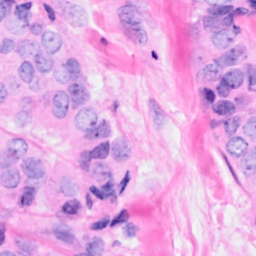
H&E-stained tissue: Breast